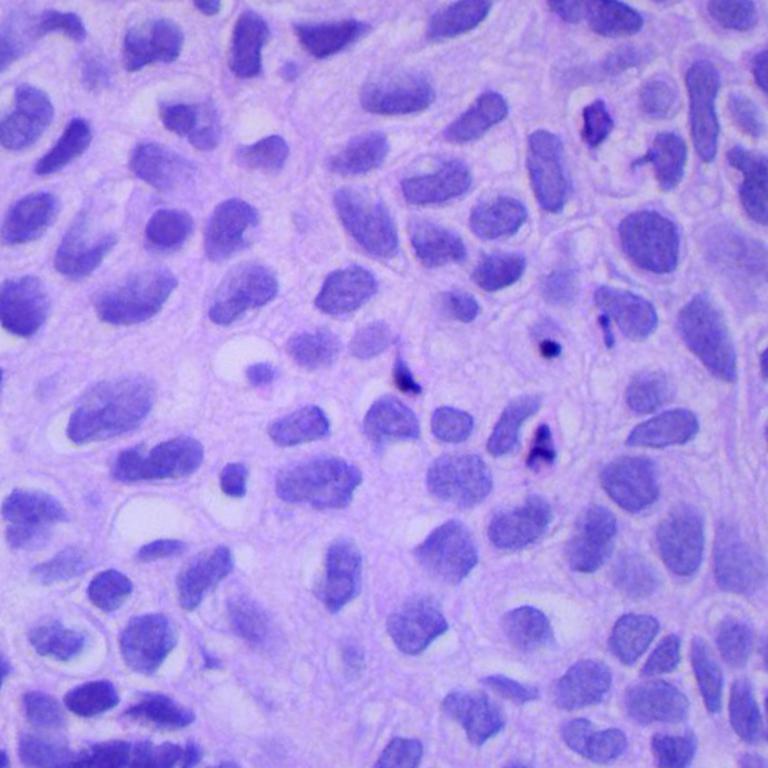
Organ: lung
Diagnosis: squamous carcinomas